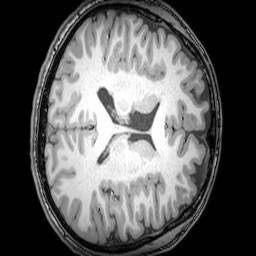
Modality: T1w
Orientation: axial
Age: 21
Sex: male
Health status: healthy
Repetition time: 0.081 s
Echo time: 0.037 s